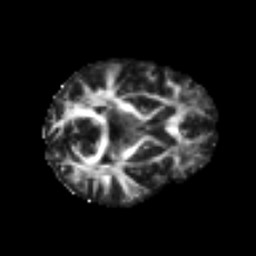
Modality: FA
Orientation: axial
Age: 44
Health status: ill
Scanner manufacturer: philips
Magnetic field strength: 3 T
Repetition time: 9 s
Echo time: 0.127 s